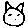
Label: cat